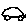
Label: car